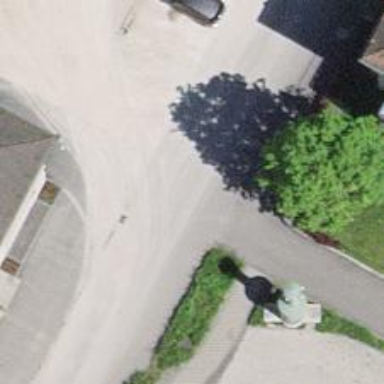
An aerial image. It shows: Service road with surface made of paving stones.